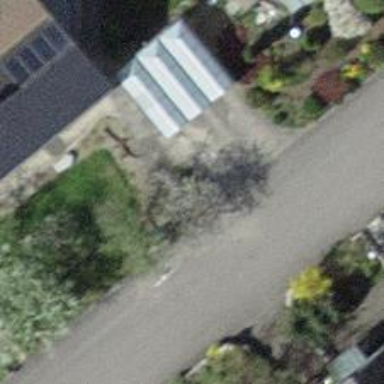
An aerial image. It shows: Shrub in its natural environment.